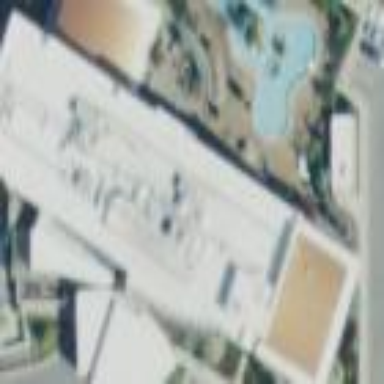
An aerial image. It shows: Hotel building.